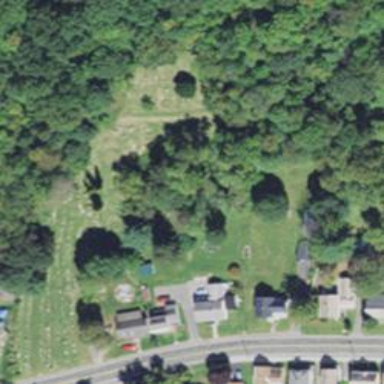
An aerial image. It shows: Cemetery with historical significance.